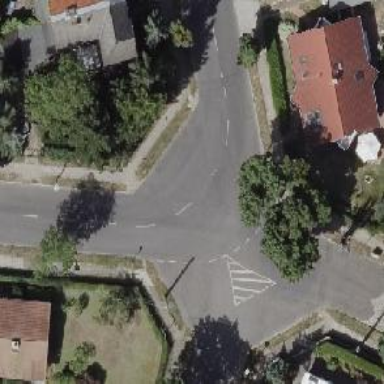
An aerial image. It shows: Residential road with asphalt surface and sidewalks on both sides.